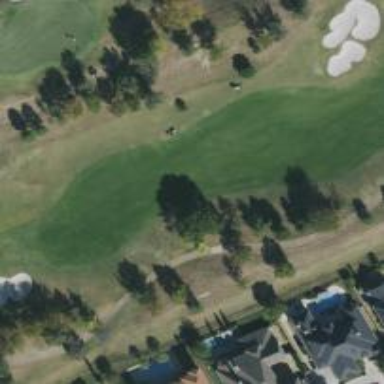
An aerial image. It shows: Golf hole.